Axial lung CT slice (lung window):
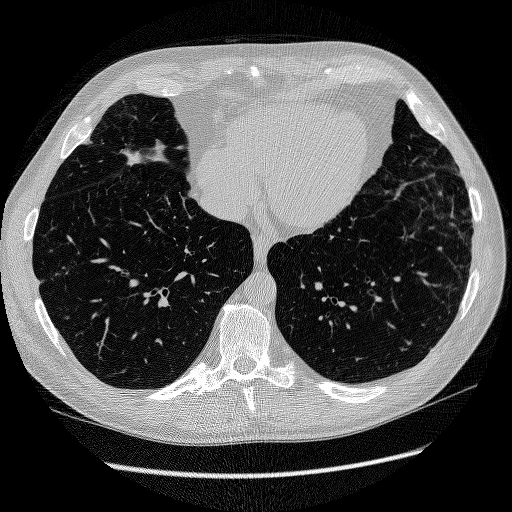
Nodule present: no